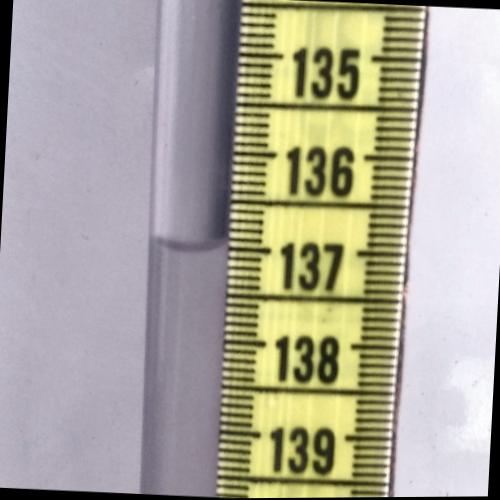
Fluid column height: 137.0 cm